Question: When running an angularjs + Jasmine + Karma test, I got following error:

My test script is:
'''
describe('PhoneCat controllers', function() {
describe('PhoneListCtrl', function(){
it('should create "phones" model with 3 phones', inject(function($controller) {
var scope = {},
ctrl = $controller('PhoneListCtrl', { $scope: scope });
expect(scope.phones.length).toBe(3);
}));
});
});
'''
This code is just a copy from official AngularJS tutorial here:
<URL>
Here is part of my karma.conf.js file:
'''
// list of files / patterns to load in the browser
files: [
'js/bower_components/angular/angular.js',
'js/bower_components/angular/ngular-mocks.js',
'js/app/controllers.js',
'test/unit/*.js'
],
'''
The error is not define, but I beleive it is defined and loaded in the above code. What do you think is the problem? Thanks!
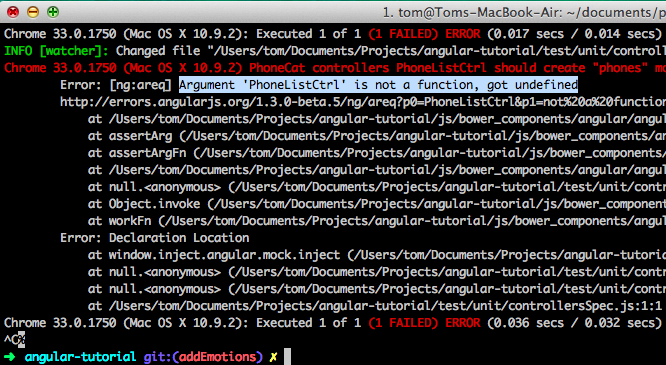
Answer: Module initialization part is missing in your unit test. You should call 'module('phonecatApp')' before you first time call 'inject()'. Your unit test code in this case should look like:
'''
describe('PhoneCat controllers', function() {
describe('PhoneListCtrl', function(){
beforeEach(function() {
module('phonecatApp'); // <= initialize module that should be tested
});
it('should create "phones" model with 3 phones', inject(function($controller) {
var scope = {},
ctrl = $controller('PhoneListCtrl', { $scope: scope });
expect(scope.phones.length).toBe(3);
}));
});
});
'''
where 'phonecatApp' is the name of the module where you defined your 'PhoneListCtrl' controller.
Also tutorial you are using is outdated, it is for unstable version of Angular (1.2.0-rc.3). Here is an updated version of the same tutorial for the latest version of Angular: <URL>